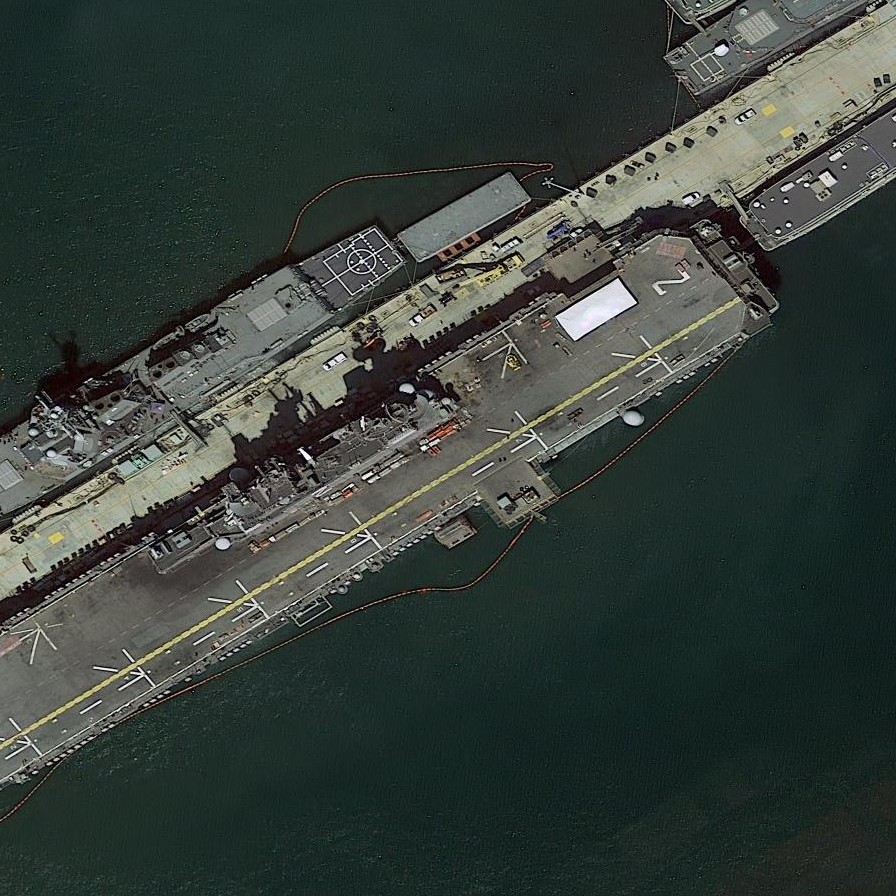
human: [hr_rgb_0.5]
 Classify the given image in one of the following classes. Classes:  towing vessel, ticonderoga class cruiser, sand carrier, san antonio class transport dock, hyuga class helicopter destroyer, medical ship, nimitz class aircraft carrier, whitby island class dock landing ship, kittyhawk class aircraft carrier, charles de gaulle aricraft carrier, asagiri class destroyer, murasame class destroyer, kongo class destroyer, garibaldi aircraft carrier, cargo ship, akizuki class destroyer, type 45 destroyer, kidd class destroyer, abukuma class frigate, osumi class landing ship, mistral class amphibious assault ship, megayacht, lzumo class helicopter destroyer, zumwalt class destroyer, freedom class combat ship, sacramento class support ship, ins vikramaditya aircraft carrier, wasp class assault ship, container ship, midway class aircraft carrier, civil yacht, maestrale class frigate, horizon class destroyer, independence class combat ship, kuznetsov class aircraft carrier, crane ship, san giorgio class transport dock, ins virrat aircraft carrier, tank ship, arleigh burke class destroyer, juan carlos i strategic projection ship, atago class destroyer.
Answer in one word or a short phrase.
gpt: Wasp class assault ship